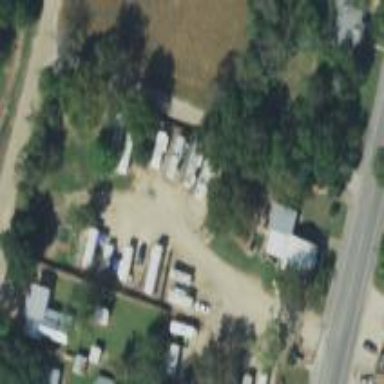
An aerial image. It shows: Caravan site for tourism.